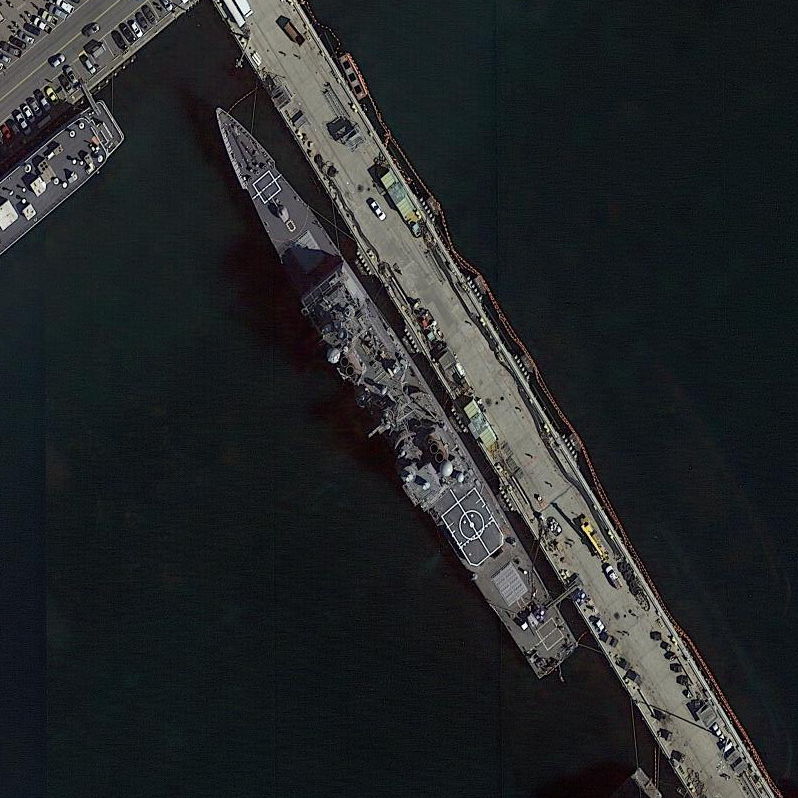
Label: Ticonderoga-class_cruiser